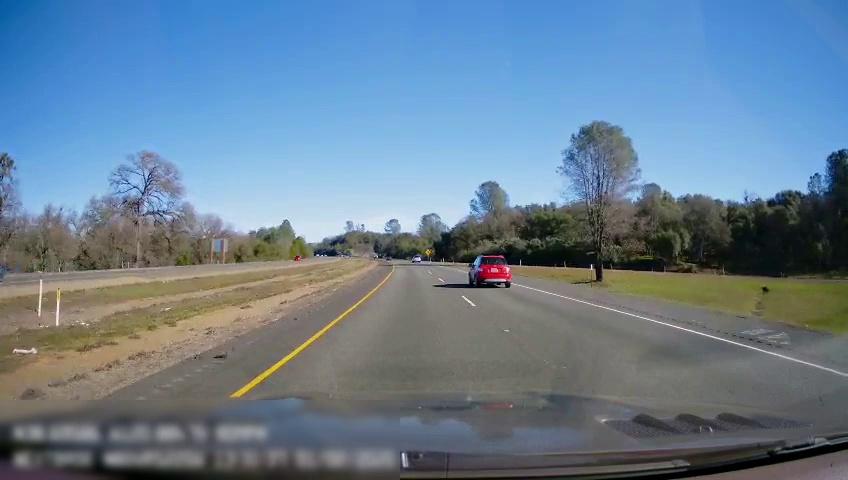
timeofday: Day
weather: Sunny
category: Drivable Space
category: Drivable Space
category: Vehicles | Car
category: Vehicles | SUV
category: Lanes | Current Lane
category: Lanes | Current Lane
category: Lanes | Alternate Lane